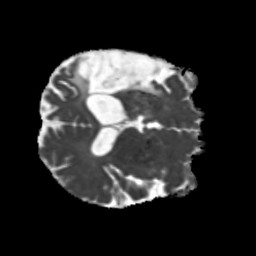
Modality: MD
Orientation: axial
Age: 47
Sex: male
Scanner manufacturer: siemens
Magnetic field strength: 3 T
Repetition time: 5.25 s
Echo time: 0.08 s